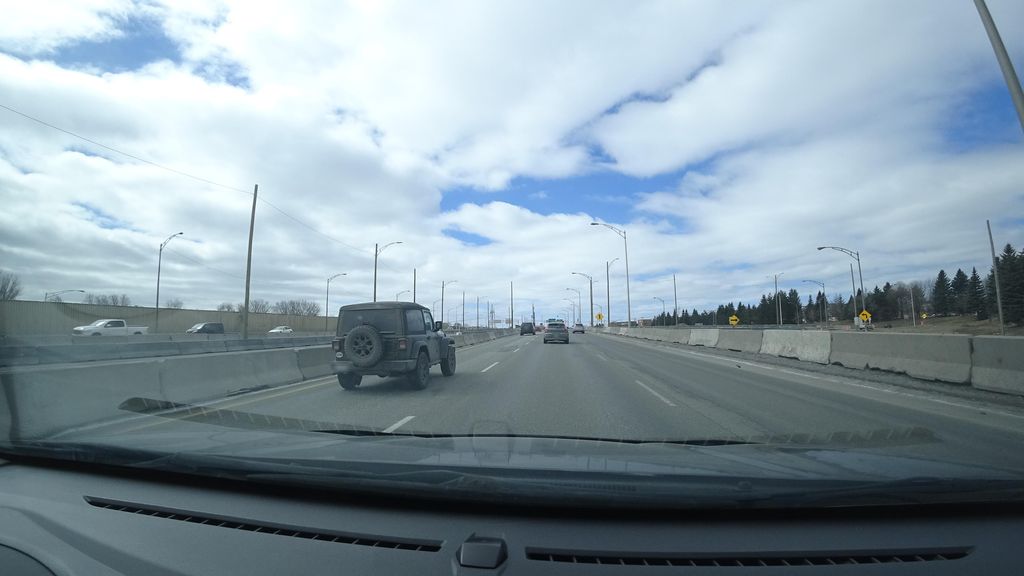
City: quebec_city